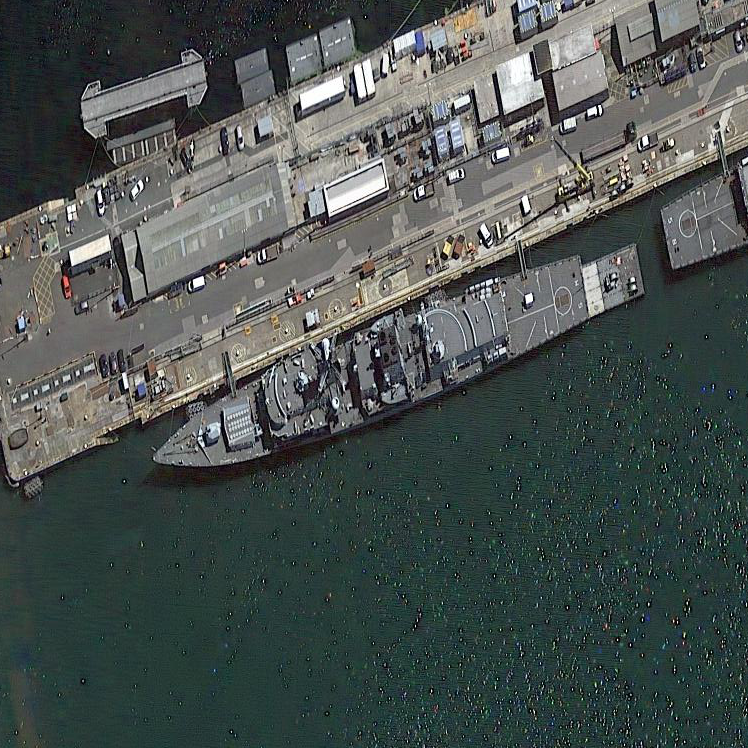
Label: Type_45_destroyer